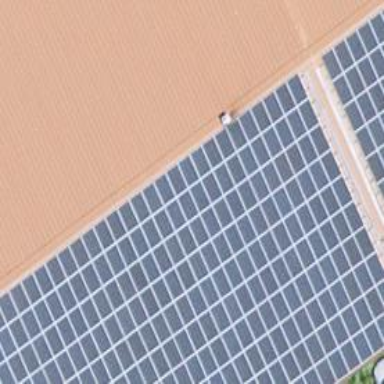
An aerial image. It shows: Solar power generator using photovoltaic method with solar photovoltaic panel types.